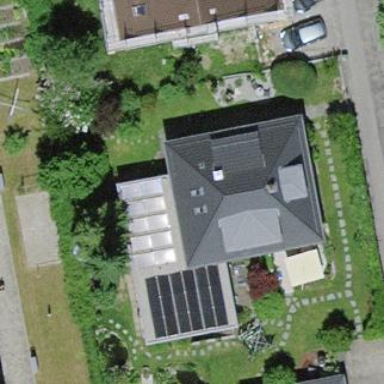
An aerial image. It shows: House with hipped roof.